Interaction volume radius: 5 \u00c5
Interaction volume height: 20 \u00c5
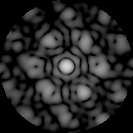
Disorder parameter: 0.4413